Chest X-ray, PA view. Patient: 36 years old, sex M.
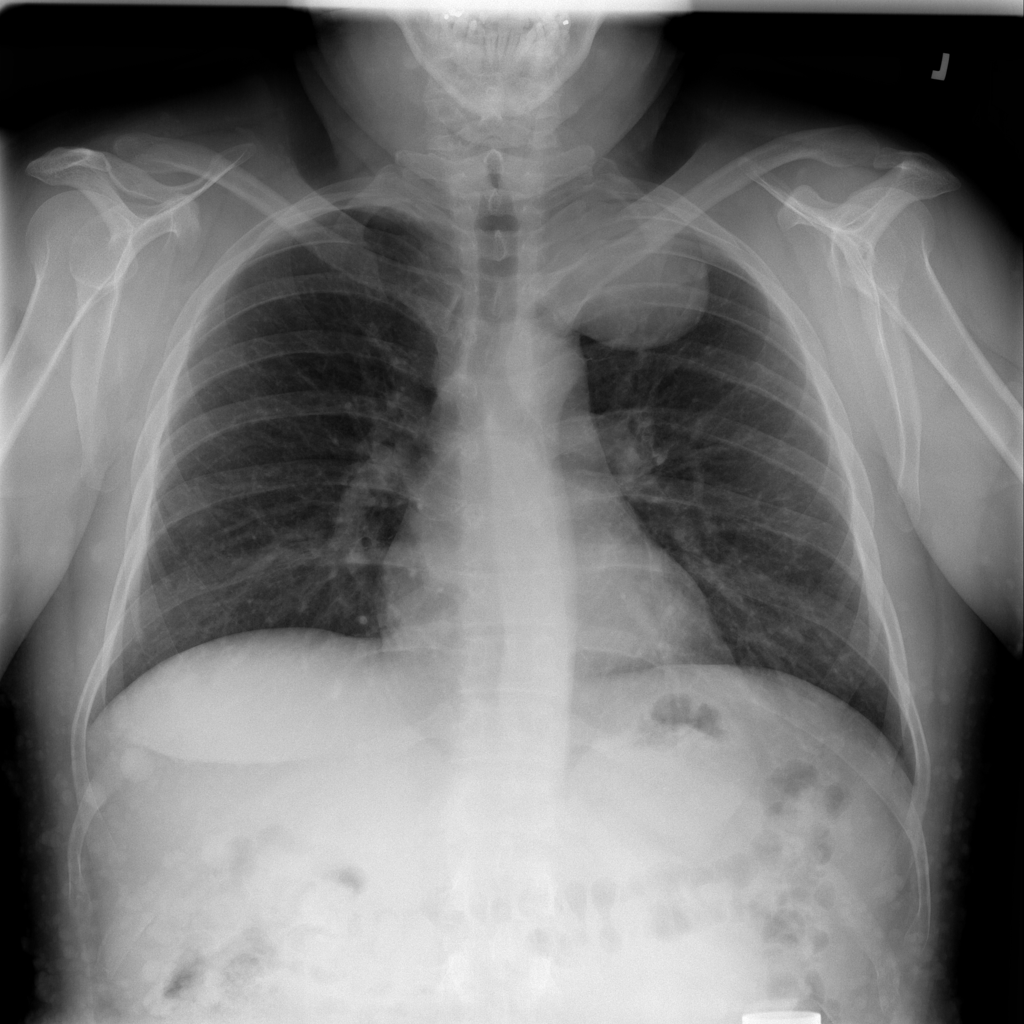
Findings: Mass